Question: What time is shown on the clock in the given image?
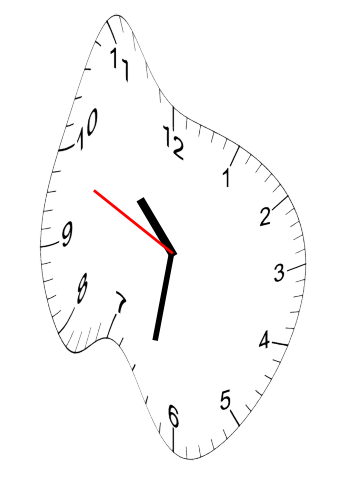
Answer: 10:31:49